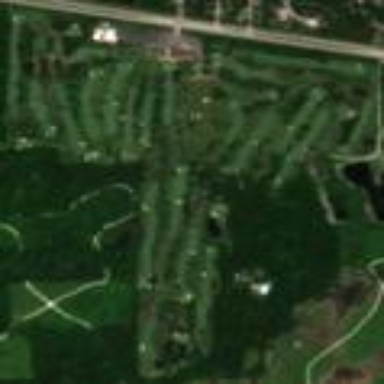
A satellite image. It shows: Golf course.